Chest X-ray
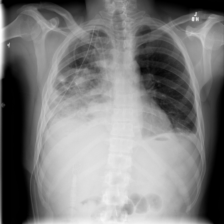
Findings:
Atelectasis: negative
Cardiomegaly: negative
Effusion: positive
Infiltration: negative
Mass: negative
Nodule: negative
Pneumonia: negative
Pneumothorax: negative
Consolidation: negative
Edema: negative
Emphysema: negative
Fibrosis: negative
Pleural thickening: negative
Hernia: negative